Question: I'm developing an iPhone application with latest 'SDK' and 'XCode'.
I'm using storyboarding and I don't know how to open a view when user runs the app at first time.
I will check if there is user 'preferences' saved, and, if there isn't, I will open settings view:
'''
prefs = [NSUserDefaults standardUserDefaults];
if ([prefs stringForKey:APP_LANGUAGE_KEY] == nil)
{
// Open SettingsViewController;
}
else
{
// Continue usually.
}
'''
This is my storyboard:

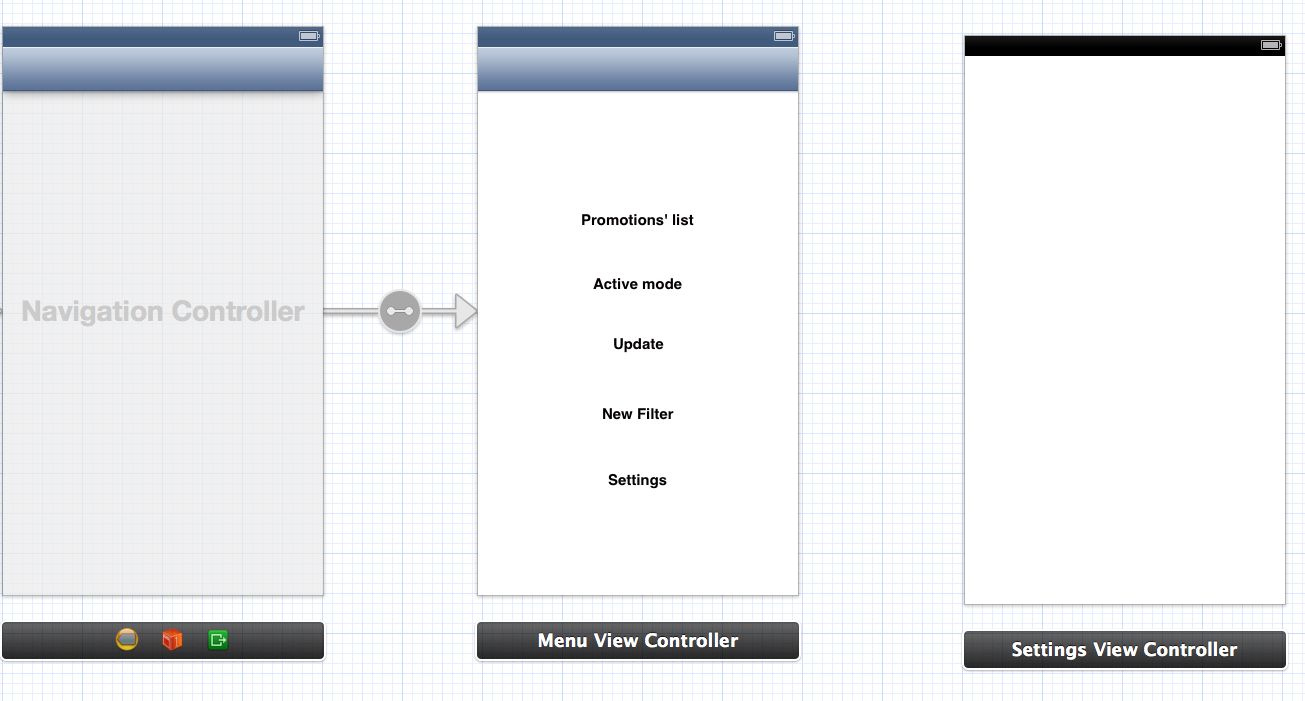
Answer: You almost got it right. Just make sure you set a key at the first launch.
'''
NSString *key = @"AppWasLaunchedInThePast";
BOOL firstLaunch = ![[NSUserDefaults standardUserDefaults] objectForKey:key];
if (firstLaunch) {
// First launch. Open settings.
UIStoryboard *sb = [UIStoryboard storyboardWithName:@"FileName" bundle:nil];
NSString *anID = @"SettingsViewController"; // or whatever you set in IB.
SettingsViewController *vc = [sb instantiateViewControllerWithIdentifier:anID];
// push vc to your navigation controller, or present it modally here.
} else {
// Not first launch.
}
// Make sure we remember that the app was launched:
[[NSUserDefaults standardUserDefaults] setBool:YES forKey:key];
[[NSUserDefaults standardUserDefaults] synchronize];
'''